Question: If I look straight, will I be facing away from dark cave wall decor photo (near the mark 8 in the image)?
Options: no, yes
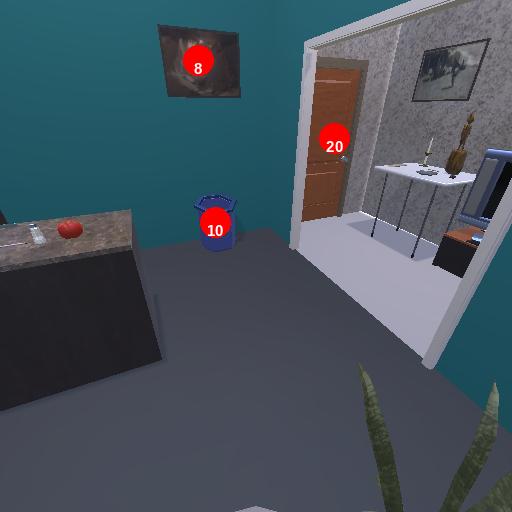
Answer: no